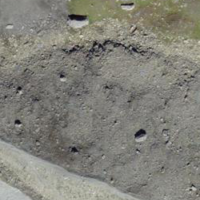
EUNIS habitat code: 48
Species observed at this site:
Achillea nana
Leontopodium nivale
Dryas octopetala